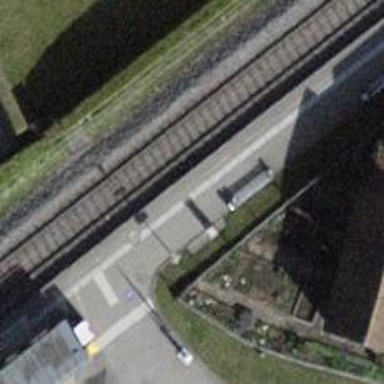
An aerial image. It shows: Stop position for public transport at railway stop.